Interaction volume radius: 5 \u00c5
Interaction volume height: 10 \u00c5
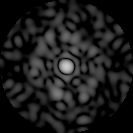
Disorder parameter: 0.8096